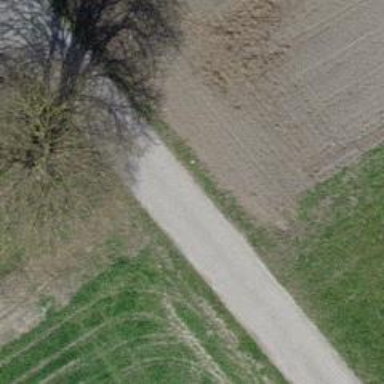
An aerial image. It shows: Paved track with grade 1 surface suitable for agricultural vehicles.